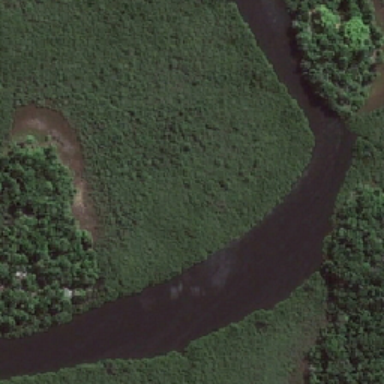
The river is very long and wide .